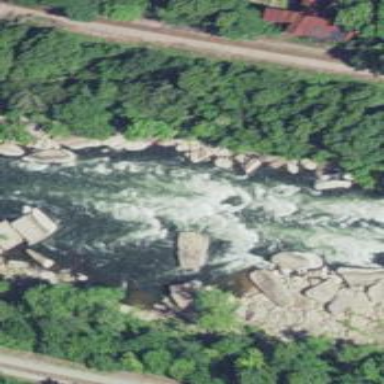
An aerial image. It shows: Rapids in the waterway.